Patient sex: M
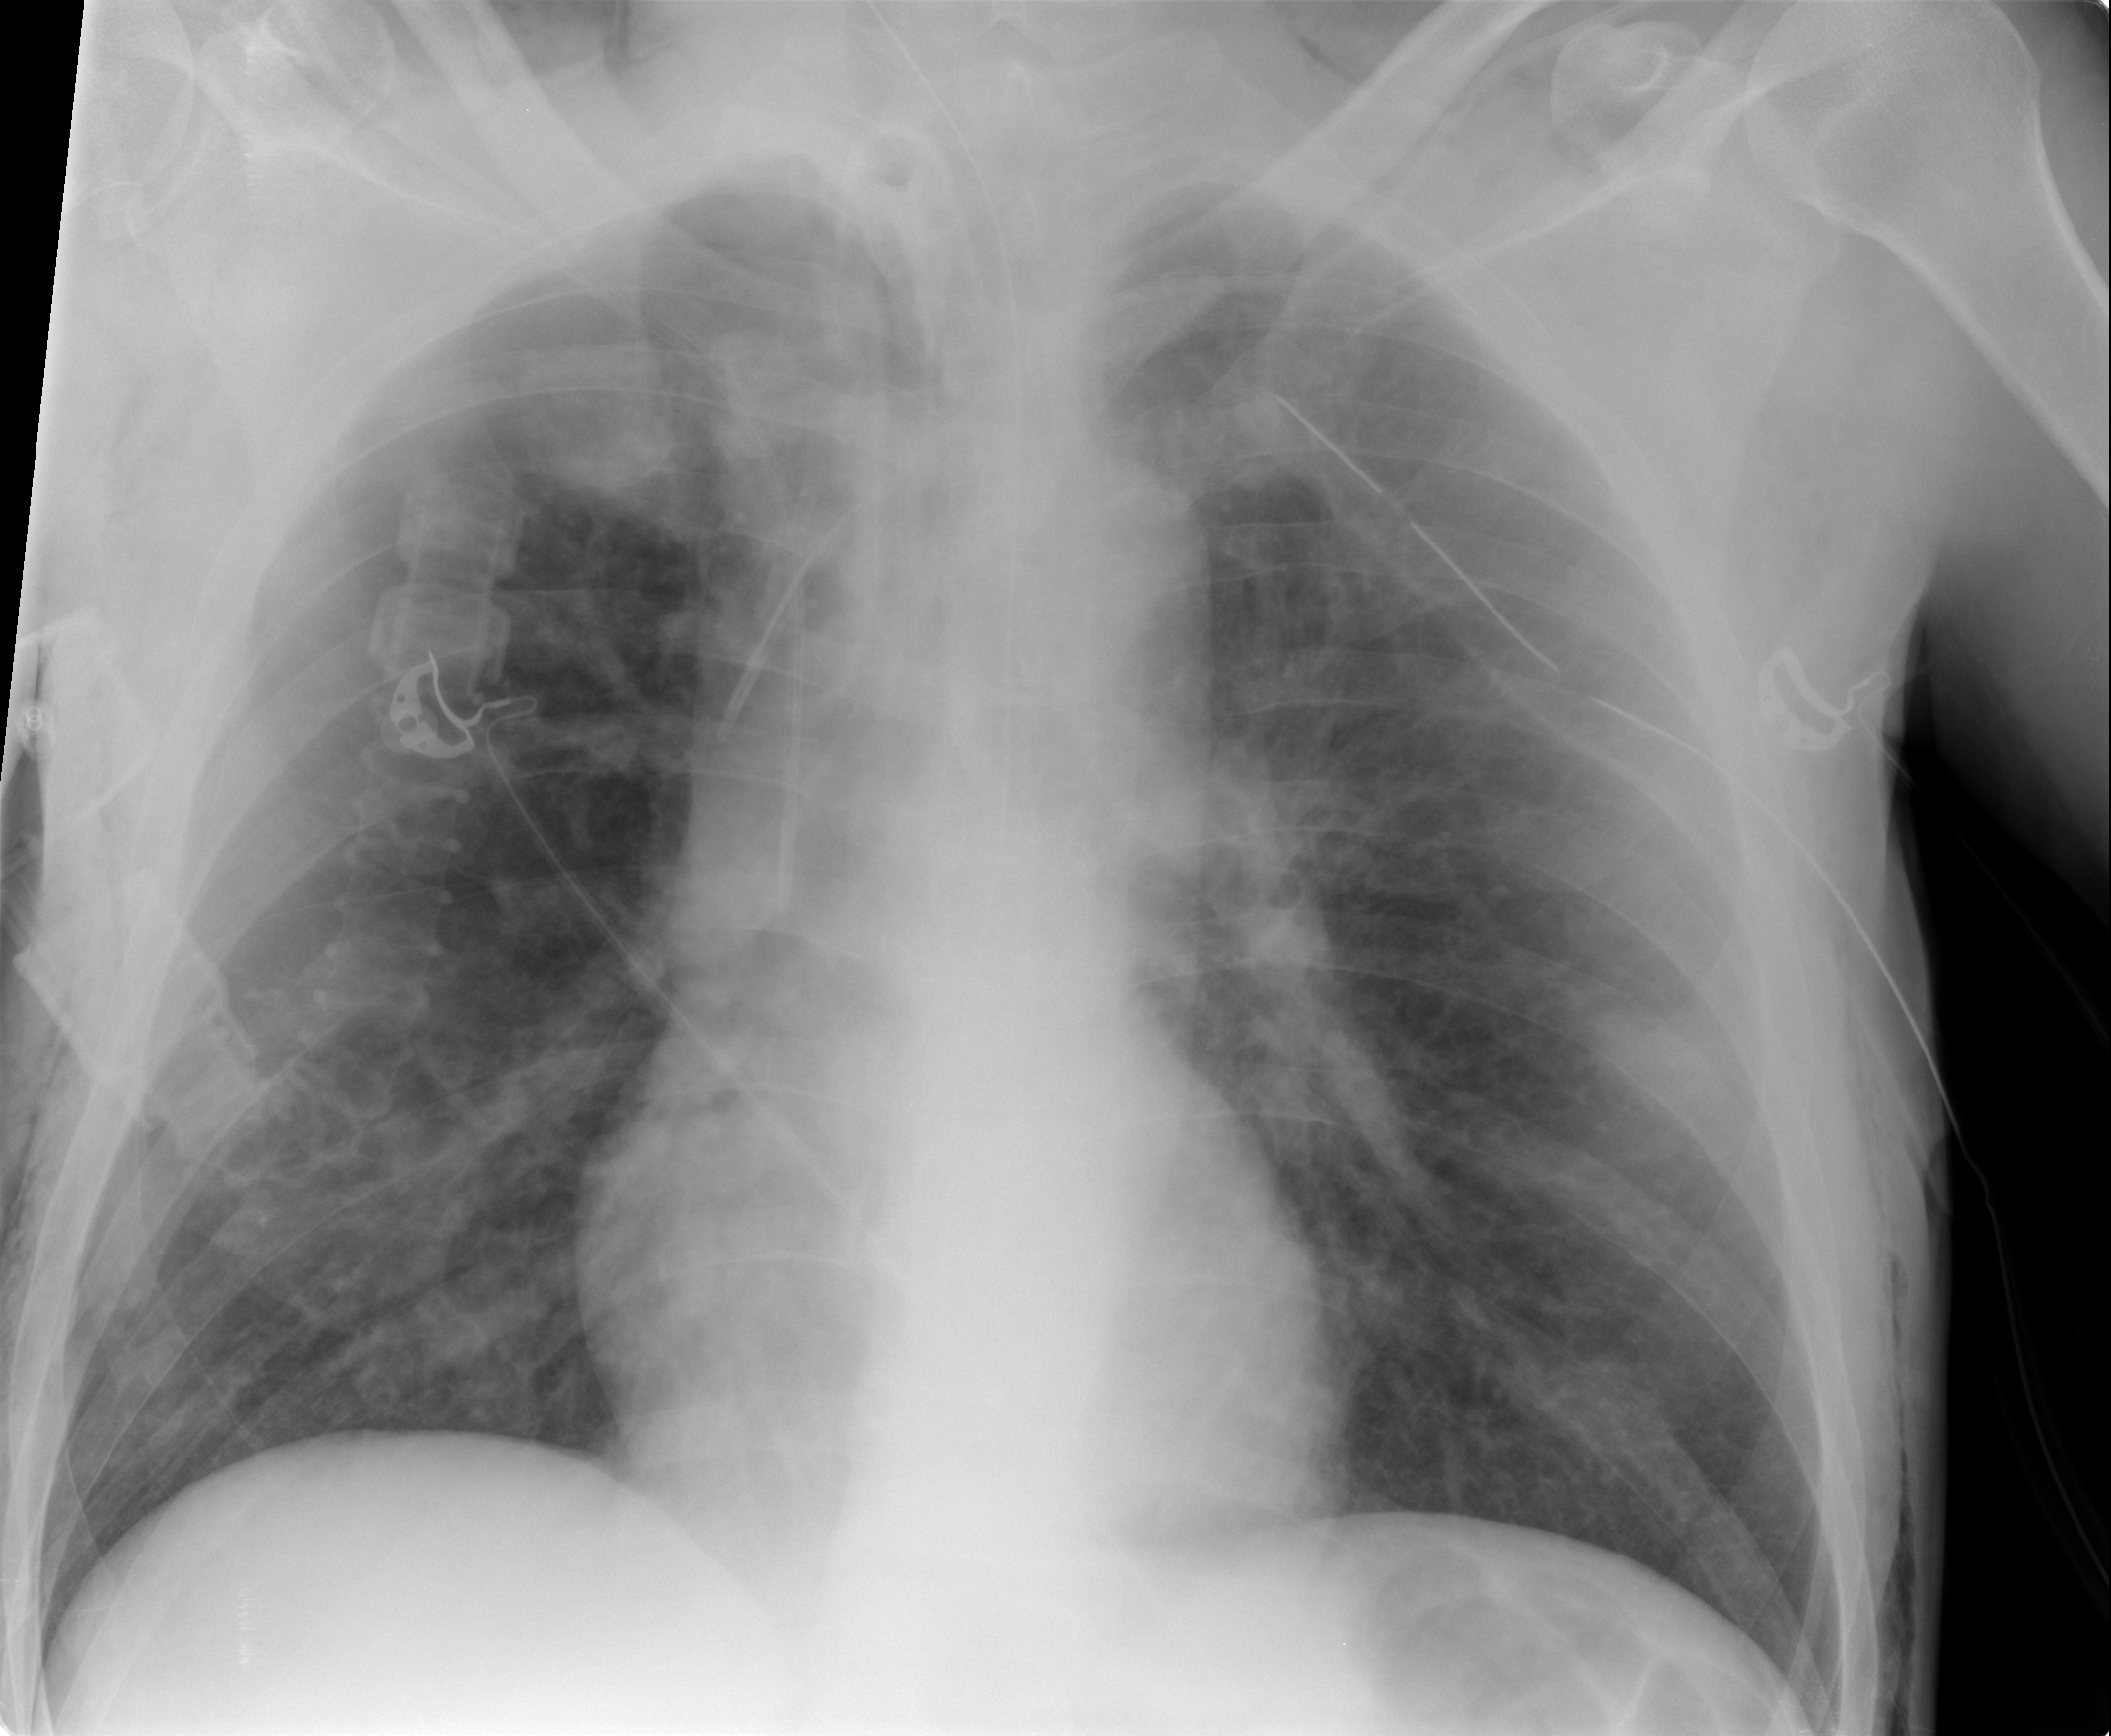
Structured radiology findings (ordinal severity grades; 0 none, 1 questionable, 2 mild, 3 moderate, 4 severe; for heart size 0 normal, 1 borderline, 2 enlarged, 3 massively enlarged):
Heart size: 0
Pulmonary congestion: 2
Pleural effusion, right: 0
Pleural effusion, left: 0
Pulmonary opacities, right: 2
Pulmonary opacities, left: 2
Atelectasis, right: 2
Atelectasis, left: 2